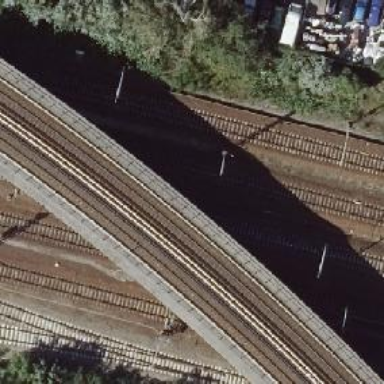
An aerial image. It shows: Solitary milestone along the railway.